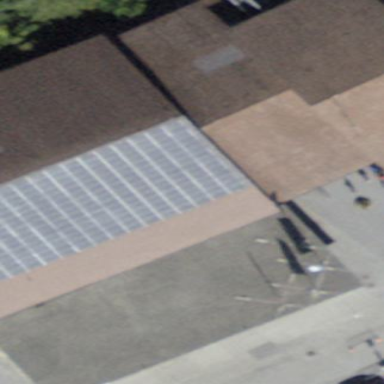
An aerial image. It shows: Transportation building with gabled roof.